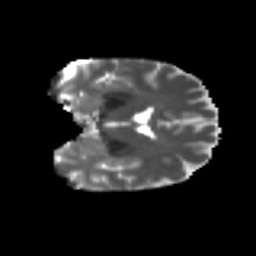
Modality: T2w
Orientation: coronal
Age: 48
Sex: female
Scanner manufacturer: ge
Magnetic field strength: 3 T
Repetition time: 7.8 s
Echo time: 0.0607 s